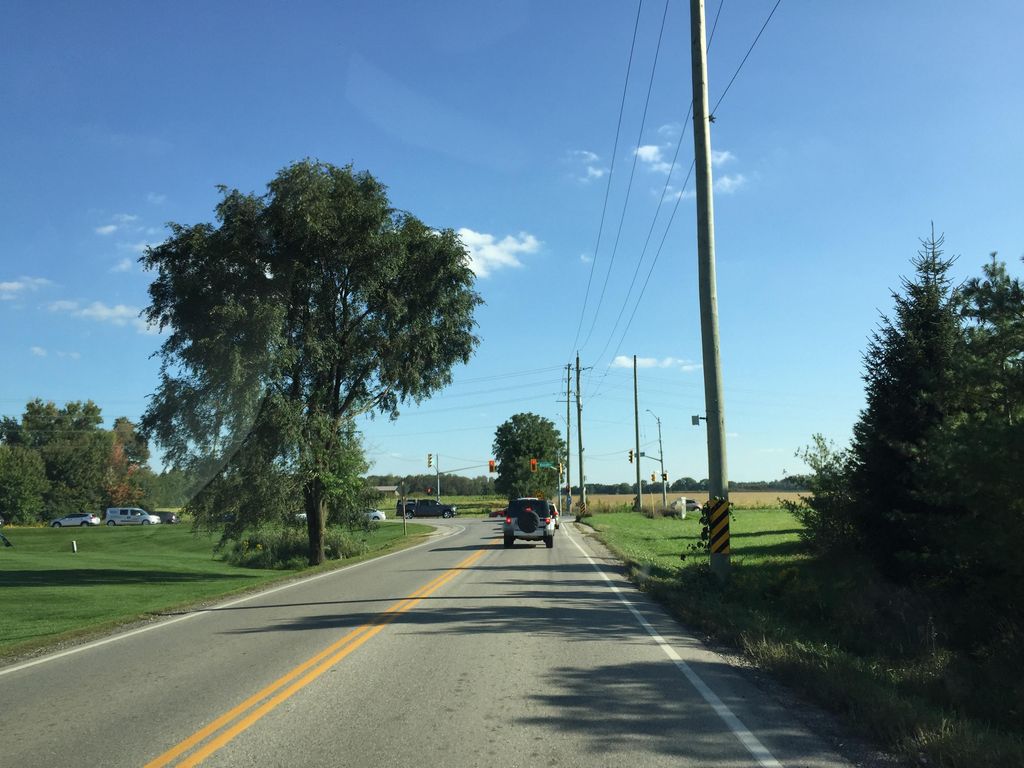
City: kitchener-waterloo